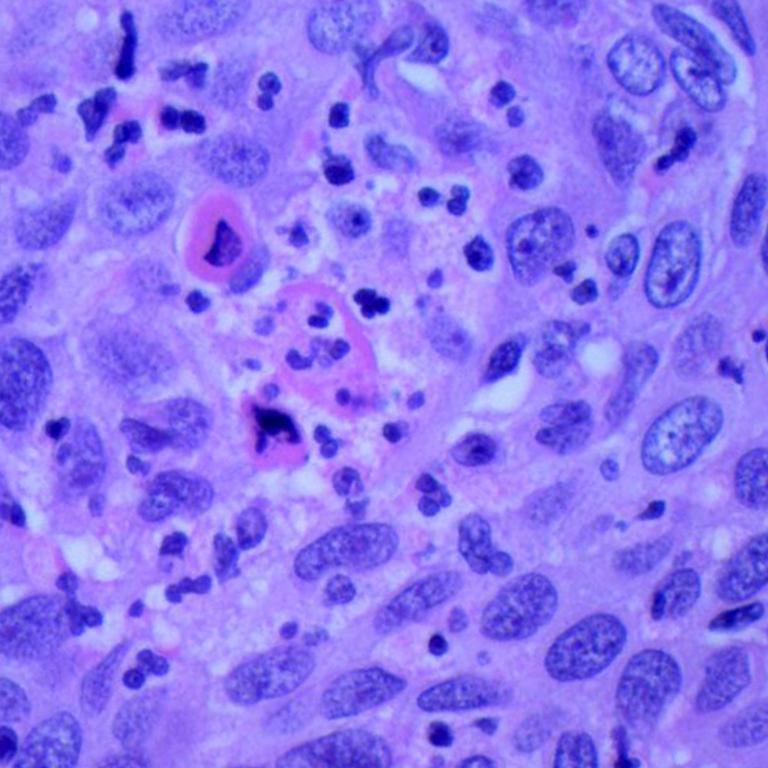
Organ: lung
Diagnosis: squamous carcinomas